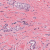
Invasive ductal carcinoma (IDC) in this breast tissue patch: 0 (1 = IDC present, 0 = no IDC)